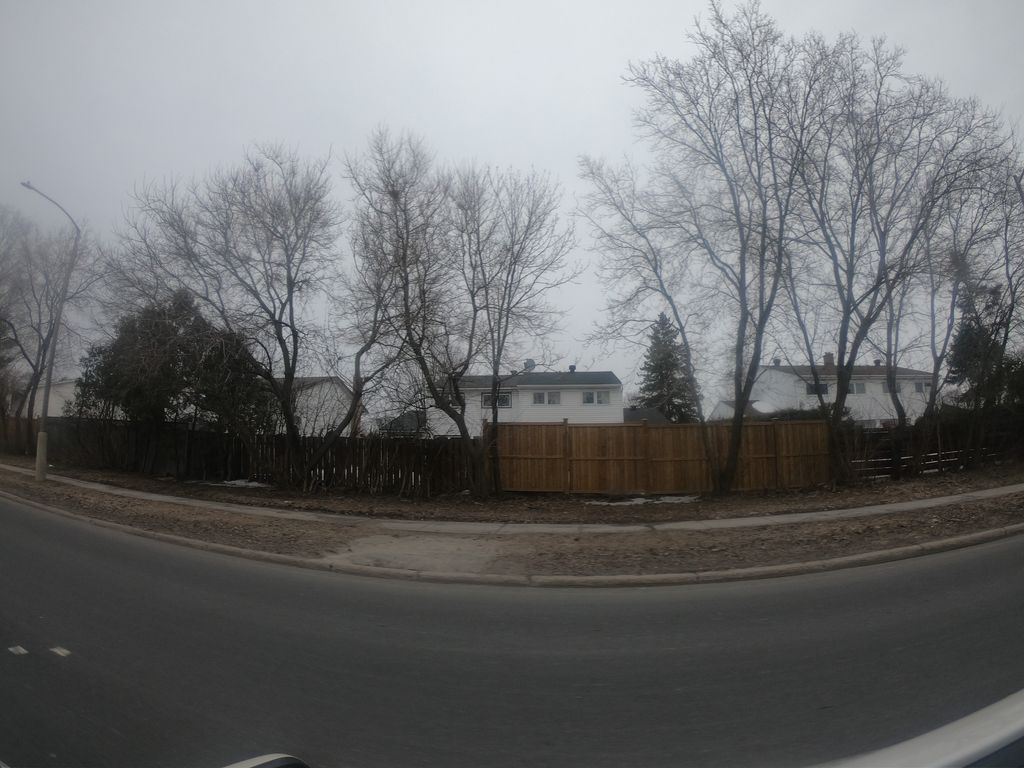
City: ottawa-gatineau